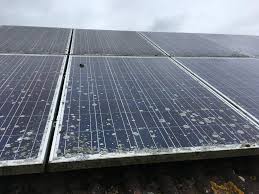
Label: Bird-drop